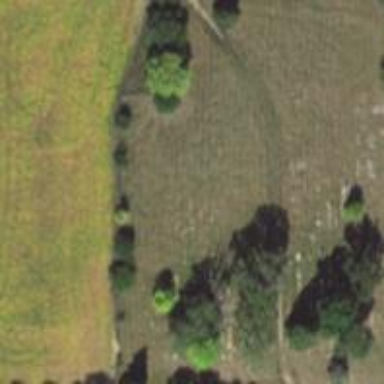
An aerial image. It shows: Cemetery.